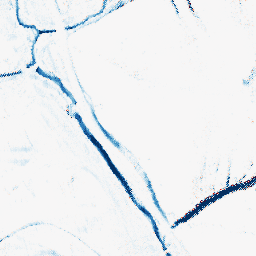
Category: morphological
Decomposition family: morphological_rect
Decomposition parameters: operation: closing
width: 5
height: 10
Upsampling method: regularized
Upsampling parameters: scale: 4
lambda_reg: 0.1
Upsampling scale: 4